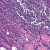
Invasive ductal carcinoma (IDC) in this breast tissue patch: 1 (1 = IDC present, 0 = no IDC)